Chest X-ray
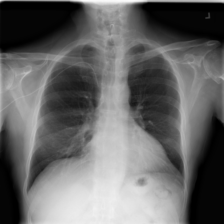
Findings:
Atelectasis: negative
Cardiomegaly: negative
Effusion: negative
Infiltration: negative
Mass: negative
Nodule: negative
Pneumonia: negative
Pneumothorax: negative
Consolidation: negative
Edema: negative
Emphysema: negative
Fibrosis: negative
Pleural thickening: negative
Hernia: negative